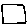
Label: square